The picture encodes a bearing's raw vibration samples as pixel intensities in a 2-D grid. Determine the bearing's health state. Answer with exactly one of: normal, inner_race, outer_race, ball.
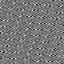
Answer: inner_race